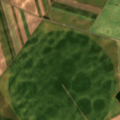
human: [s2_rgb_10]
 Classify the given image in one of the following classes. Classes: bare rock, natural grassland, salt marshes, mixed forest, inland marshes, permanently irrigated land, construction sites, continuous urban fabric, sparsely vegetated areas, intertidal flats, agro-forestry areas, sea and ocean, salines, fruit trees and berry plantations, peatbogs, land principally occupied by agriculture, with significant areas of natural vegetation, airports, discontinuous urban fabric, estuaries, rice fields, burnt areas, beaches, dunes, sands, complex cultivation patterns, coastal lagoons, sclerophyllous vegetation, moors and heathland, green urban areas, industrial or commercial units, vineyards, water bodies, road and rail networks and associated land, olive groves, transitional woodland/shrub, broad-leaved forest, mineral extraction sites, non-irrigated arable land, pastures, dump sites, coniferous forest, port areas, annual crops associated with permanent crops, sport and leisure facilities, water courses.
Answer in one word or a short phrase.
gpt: non-irrigated arable land